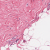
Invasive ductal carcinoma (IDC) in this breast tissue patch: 0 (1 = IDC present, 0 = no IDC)